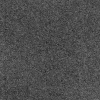
Atmospheric dust classification: dusty